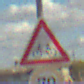
Verkehrszeichen: RadverkehrRechts
Zusatzzeichen unten: Geschwindigkeit70
Umgebung: Outdoor, RoadRail
Tageszeit: MorningAfternoon
Wetter: PartlyCloudy
Licht: Natural
Jahreszeit: NotSpecified
Kontrast: HighContrast